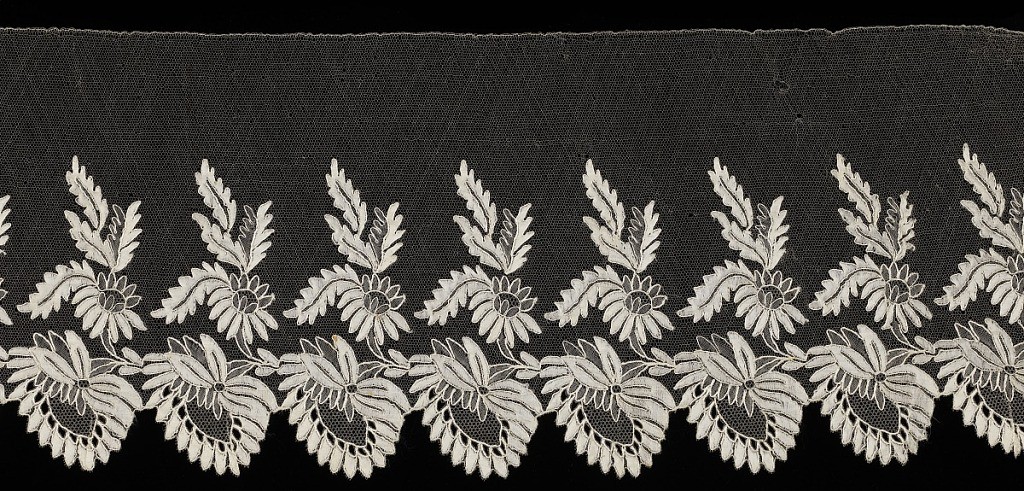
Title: Sleeve flounce
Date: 1850–1900
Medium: silk Technique: bobbin lace, blonde style
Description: Blonde sleeve flounce in a design of deep scallops along the bottom edge. Above scallops is a horizontal vine with foliage and blossoms.